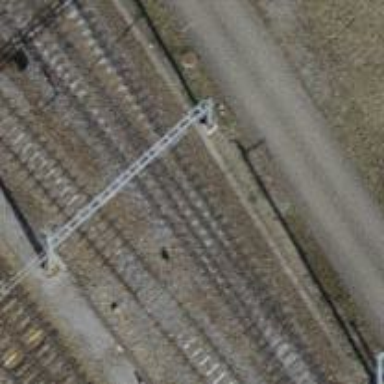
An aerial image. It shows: Railway switch.